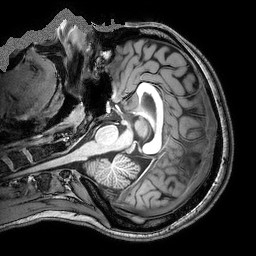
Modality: T1w
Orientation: coronal
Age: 20
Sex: male
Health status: ill
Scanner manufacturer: philips
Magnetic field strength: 3 T
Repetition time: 8.241 s
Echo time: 3.782 s